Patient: sex F, age 68
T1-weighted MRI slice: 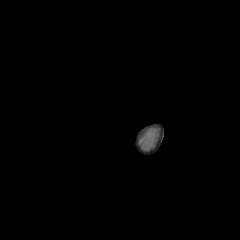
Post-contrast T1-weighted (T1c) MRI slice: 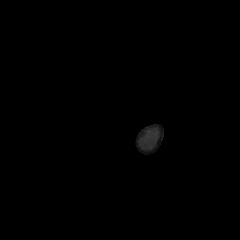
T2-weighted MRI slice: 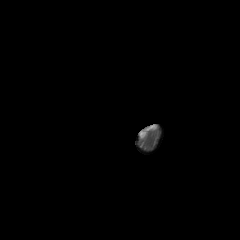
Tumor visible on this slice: no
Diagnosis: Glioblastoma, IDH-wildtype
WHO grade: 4